Question: I have data in a numpy record array:
'''
a = np.array([(29.40818036, '1'), (34.96458222, '2'), (16.<PHONE>, '3'),
(13.23025364, '4'), (6.340924671, '5+')],
dtype=[('f0', '<f8'), ('f1', 'S2')])
'''
And I'm plotting a bar graph like this:
'''
plt.bar(np.arange(5)+0.5,a['f0'],width=1,color='0.95')
plt.ylim(0,40)
plt.xlim(0.5,5.5)
ax=plt.gca()
ax.set_xticklabels(a['f1'])
'''
Giving:

Note the x-axis values do not align correctly with the bars, the first value in 'a['f1']' is missing (''1'').
'a['f1']' is '['1' '2' '3' '4' '5+']' - I was expecting these 5 strings to placed underneath the five bars. However, they are shunted to the left by one and the ''1'' drops off. I am looking for a way to 'shunt' the values to the right.
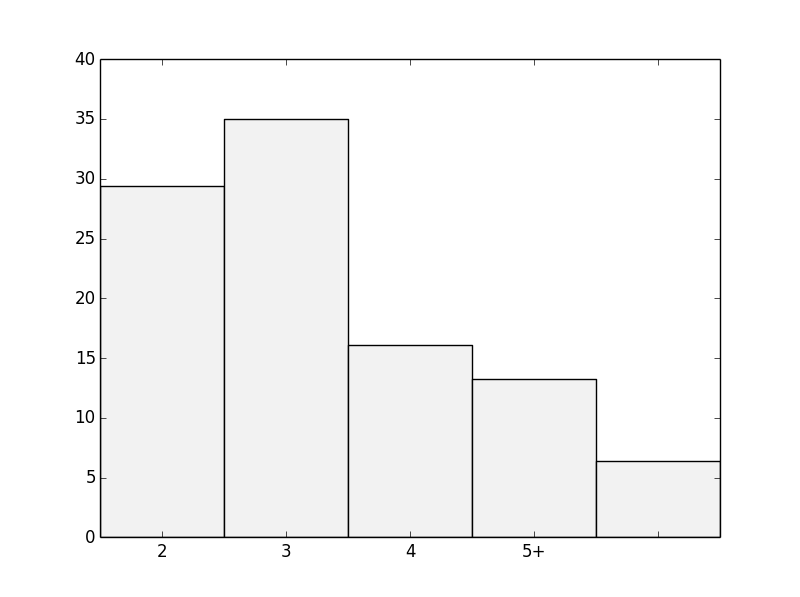
Answer: You have to set the tick positions first:
'''
ax.set_xticks(np.arange(5) + 1.)
ax.set_xticklabels(a['f1'])
'''